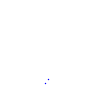
Particle: proton